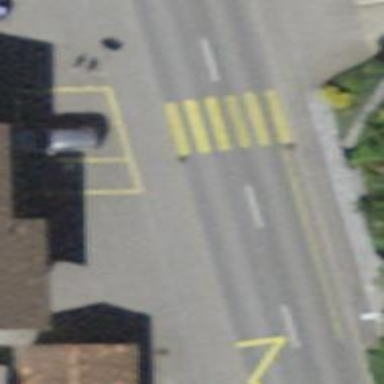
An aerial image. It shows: Uncontrolled road crossing.